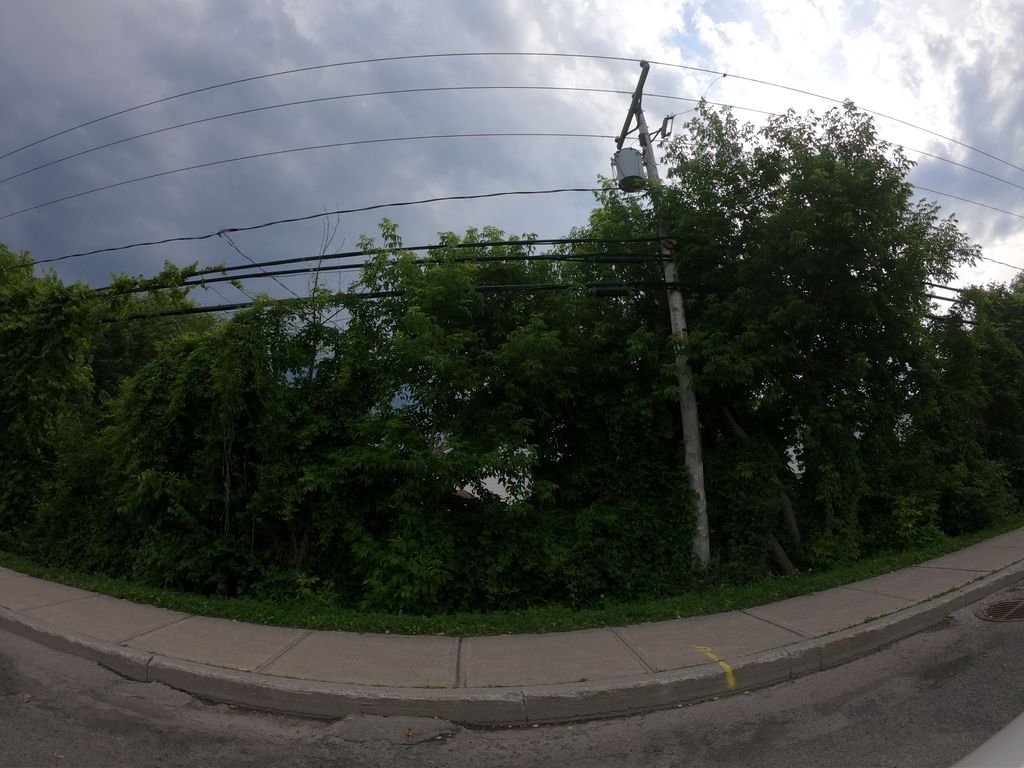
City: ottawa-gatineau